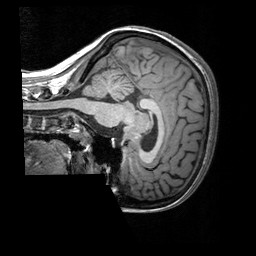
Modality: T1w
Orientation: sagittal
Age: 20
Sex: female
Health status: healthy
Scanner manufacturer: siemens
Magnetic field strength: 3 T
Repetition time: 2.3 s
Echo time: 0.00303 s